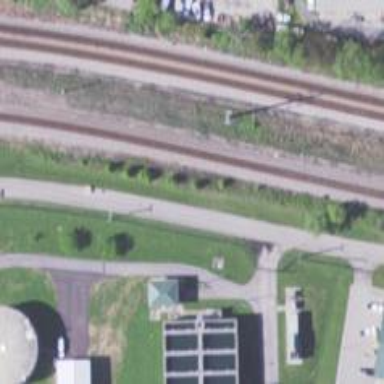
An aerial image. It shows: Railway track.